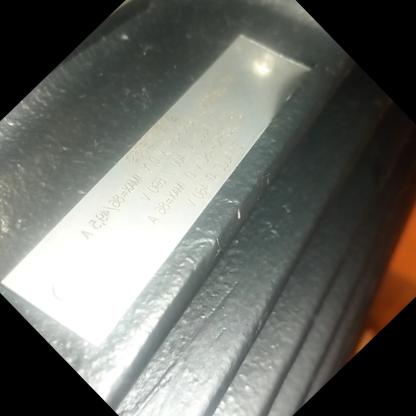
Klasa: tabliczka-znamionowa